Question: I'm trying to show several rows from database in a TreeView but all I am getting are some dummy rows as you can see in the image below.

'''
class SettingsDialog(gtk.Dialog):
def __init__(self):
gtk.Dialog.__init__(self, "Server Settings", self, gtk.DIALOG_MODAL | gtk.DIALOG_DESTROY_WITH_PARENT)
# Instantiate ServerManager
self.server_manager = ServerManager()
# Create TreeStore for Server list
self.liststore = gtk.ListStore(str, str)
self.treeview = gtk.TreeView(self.liststore)
# Create TreeViewColumns to display data
cell = gtk.CellRendererText()
col = gtk.TreeViewColumn("Name")
col.pack_start(cell, True)
self.treeview.append_column(col)
cell = gtk.CellRendererText()
col = gtk.TreeViewColumn("URL")
col.pack_start(cell, True)
self.treeview.append_column(col)
self.vbox.pack_start(self.treeview)
self.resize(500,350)
self.set_position(gtk.WIN_POS_CENTER)
self.show_all()
self.load_server_list()
def load_server_list(self):
self.liststore.clear()
servers = self.server_manager.list()
for name, url in servers.iteritems():
self.liststore.append([name, url])
self.show_all()
'''
Data returned from 'self.server_manager.list()' is valid an added to the list store perfectly. There seems to be something wrong with the 'CellRenderers' but I wasn't able to find the error.
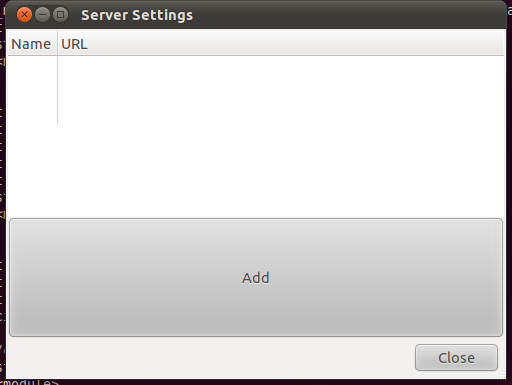
Answer: You have to set an attribute mapping on the column. For example, the cellrenderer's attribute value will be displayed in the treeview cell. It is taken from the values on the data model (). The column number on the model where the value is taken from is specified in the attribute mapping.
'''
## Take value for *text* attribute of the cell renderer from the model's 3rd column
col = gtk.TreeViewColumn(title, cellrenderer, text=2)
'''